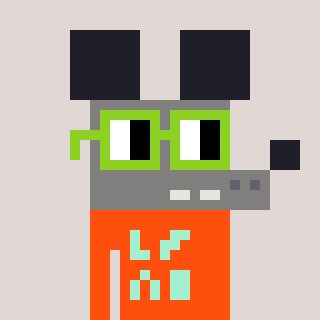
a pixel art character with square light green glasses, a mouse-shaped head and a orange-colored body on a warm background